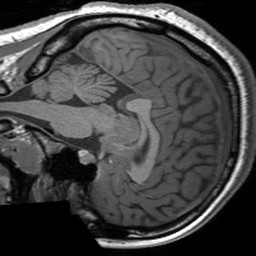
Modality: T1w
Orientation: sagittal
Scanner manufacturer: siemens
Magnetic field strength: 3 T
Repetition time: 1.54 s
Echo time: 0.00234 s